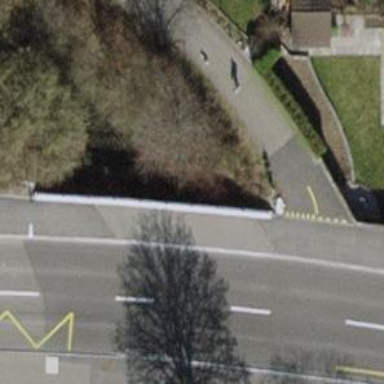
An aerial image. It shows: Sidewalk.